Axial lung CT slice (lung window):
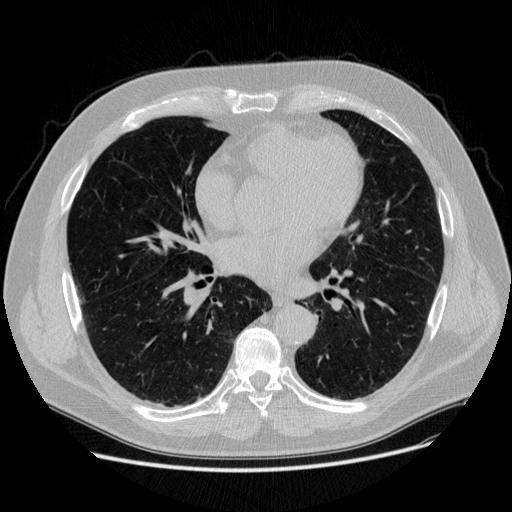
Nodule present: no